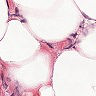
Metastatic tissue present: no